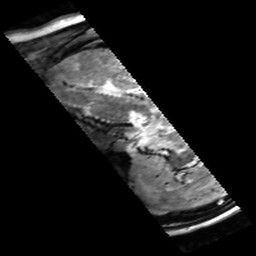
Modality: T2w
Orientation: sagittal
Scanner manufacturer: siemens
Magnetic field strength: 6.98 T
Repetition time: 5.65 s
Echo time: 0.044 s